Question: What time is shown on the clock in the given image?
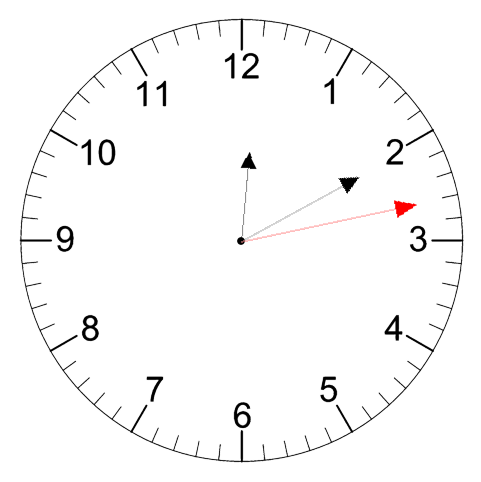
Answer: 12:10:13